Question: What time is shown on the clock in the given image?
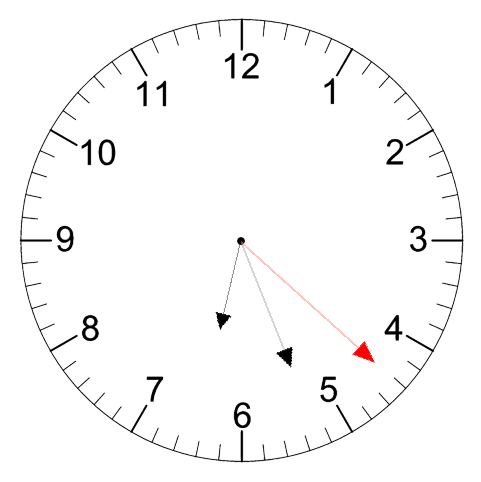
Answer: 06:26:22